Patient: sex M, age 74
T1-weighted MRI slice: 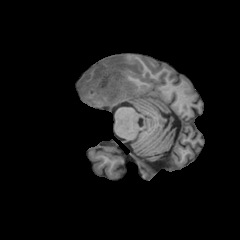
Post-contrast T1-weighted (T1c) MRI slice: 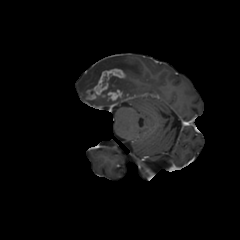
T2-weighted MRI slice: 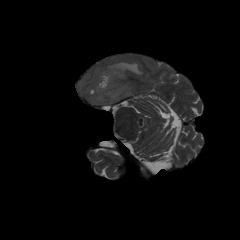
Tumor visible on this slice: yes
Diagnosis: Glioblastoma, IDH-wildtype
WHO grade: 4